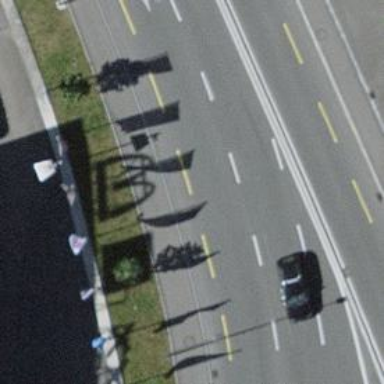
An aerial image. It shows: Sidewalk along the footway.